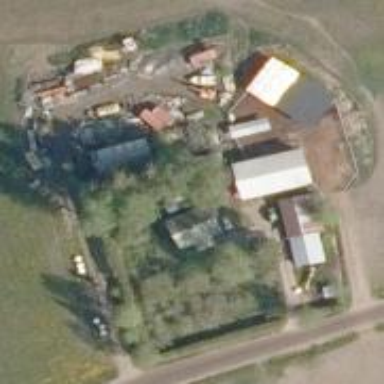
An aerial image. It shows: Farmyard area.